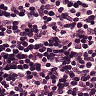
Metastatic tissue present: no